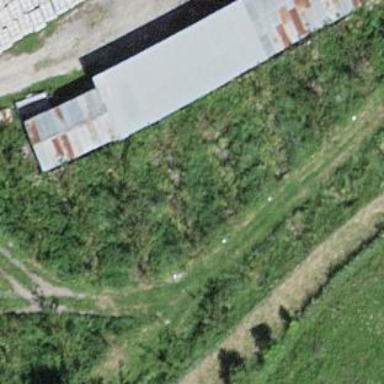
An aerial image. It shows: Shed.